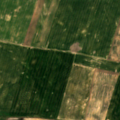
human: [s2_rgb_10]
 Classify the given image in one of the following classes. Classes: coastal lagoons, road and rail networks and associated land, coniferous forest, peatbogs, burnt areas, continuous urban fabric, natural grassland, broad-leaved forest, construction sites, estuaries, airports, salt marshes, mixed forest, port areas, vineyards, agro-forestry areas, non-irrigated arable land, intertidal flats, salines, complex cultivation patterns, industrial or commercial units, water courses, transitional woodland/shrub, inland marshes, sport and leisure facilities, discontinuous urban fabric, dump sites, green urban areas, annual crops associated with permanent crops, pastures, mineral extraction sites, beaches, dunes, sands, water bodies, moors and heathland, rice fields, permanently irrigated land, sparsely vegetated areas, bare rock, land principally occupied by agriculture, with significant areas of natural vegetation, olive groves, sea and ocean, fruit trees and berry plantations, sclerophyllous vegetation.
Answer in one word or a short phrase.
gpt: non-irrigated arable land, pastures, land principally occupied by agriculture, with significant areas of natural vegetation